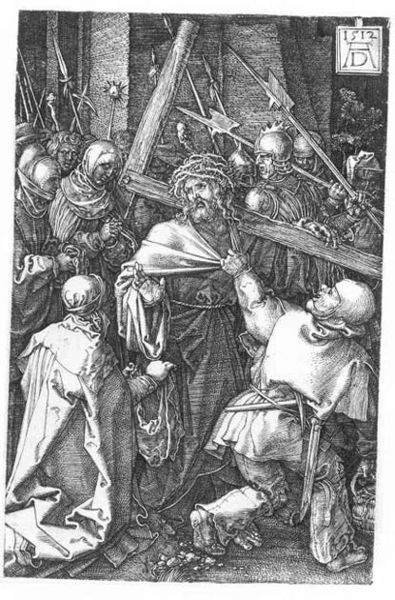
Titel: Die Kreuztragung
Künstler: Albrecht Dürer
Standort: Karlsruhe
Institution: Staatliche Kunsthalle Karlsruhe
Schlagwörter: hand, mann, umhang, frauen, menschen, grau, holz, männer, schwarz, straße, zeichnung, schleier, tuch, bart, falten, henker, tragen, trauer, bild, signatur, gewand, mantel, strick, locken, holzschnitt, grafik, gewalt, krieg, lanze, soldaten, faltenwurf, ad, fuss, kreuz, seil, barfuß, druck, schwarzweiss, monogramm, radierung, stich, schwert, säbel, text, waffen, knien, soldat, waffe, helm, gebet, ritter, rüstung, römer, helme, karfreitag, christus, jesus, kreuzigung, axt, leid, leiden, qual, dornen, lanzen, hellebarden, piken, speer, speere, dürer, jünger, maria, kupferstich, magdalena, veronika, gruß, christentum, dornenkrone, fessel, römische, fackeln, golgotha, schächer, albrecht, albrecht dürer, passion, schweisstuch, kreuzweg, kreuztragung, morgenstern, spieße, verspotten, via dolorosa, ächtung, 1512, graphiok, siugnatur, kreuztragunf, strick#, menschen soldaten, albrecht rürer, mria magdalena, 1512 ad, ad 1512, tho